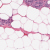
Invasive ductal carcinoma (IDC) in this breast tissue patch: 0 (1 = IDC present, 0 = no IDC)